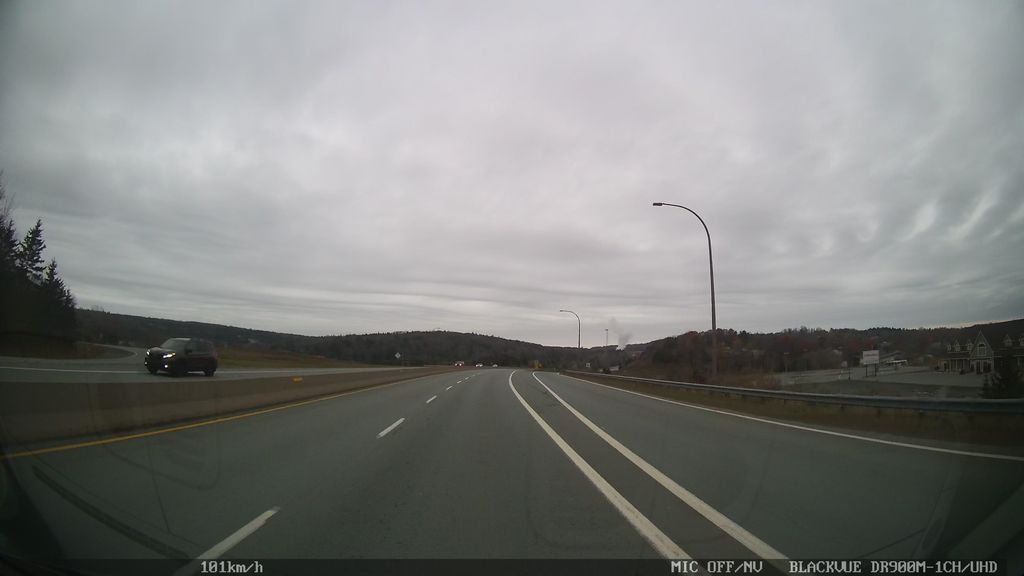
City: halifax